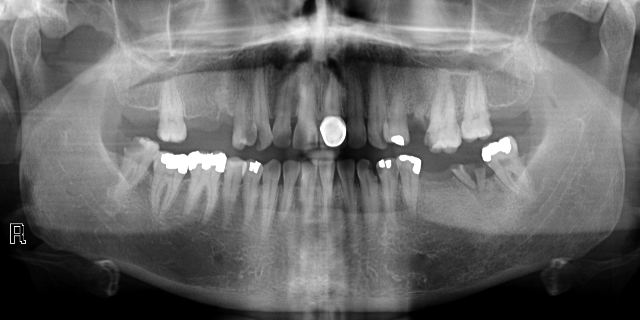
adult